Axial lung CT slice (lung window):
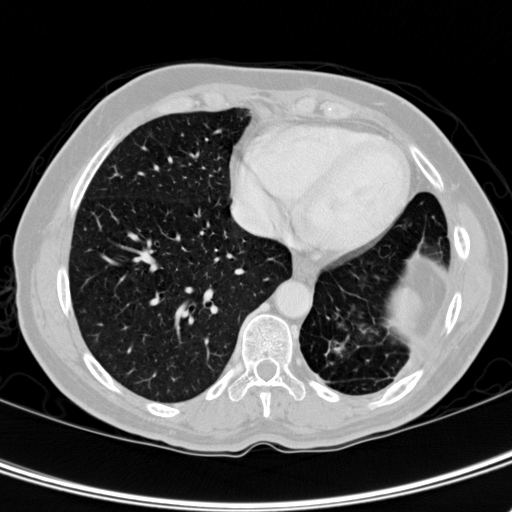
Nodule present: no